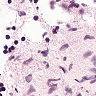
Metastatic tissue present: no